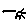
Label: sun